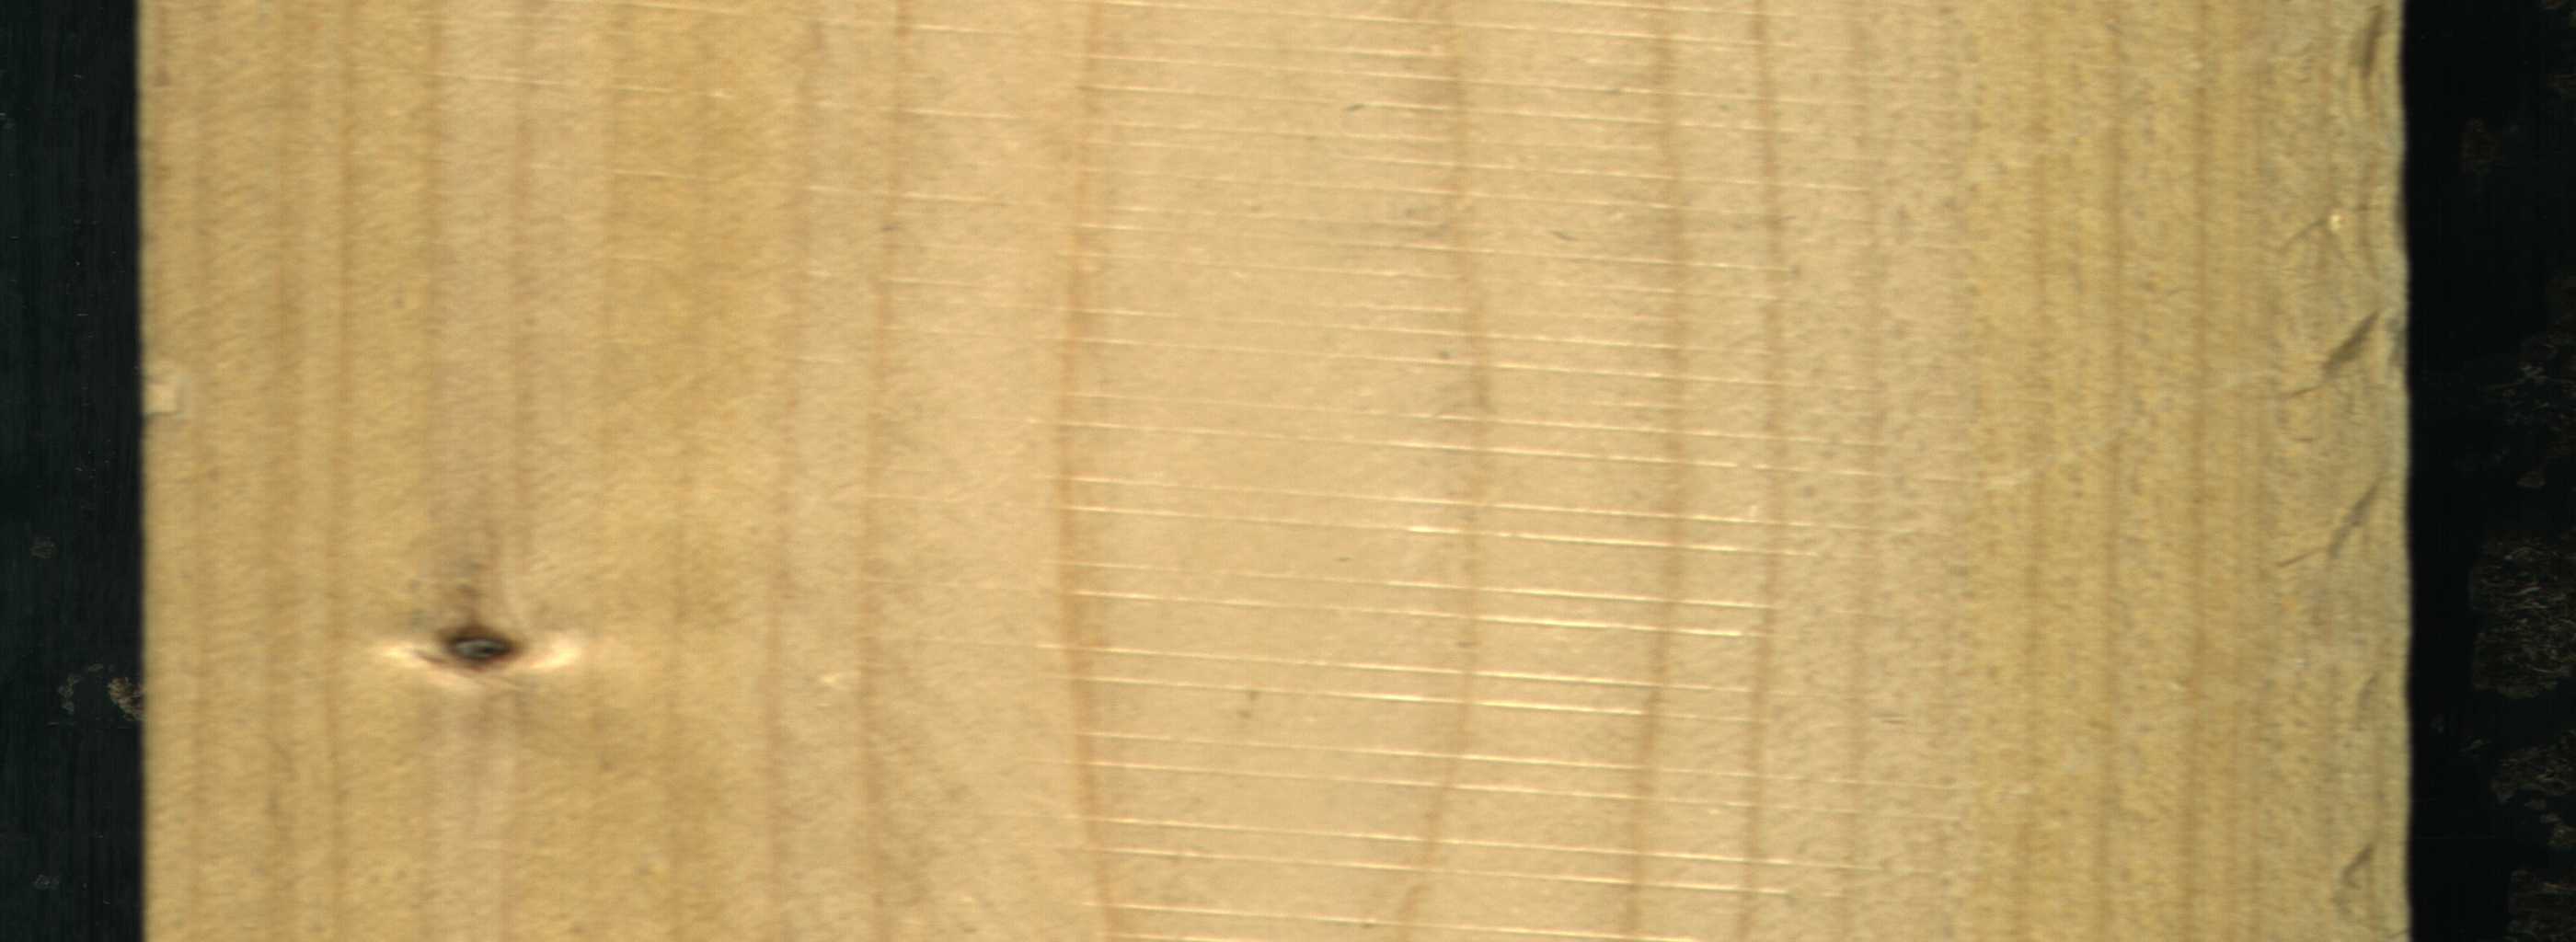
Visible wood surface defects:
Dead_Knot